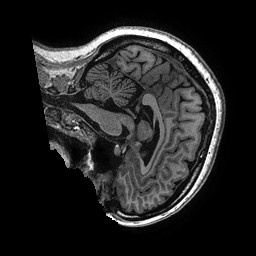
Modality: T1w
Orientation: sagittal
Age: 27
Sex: female
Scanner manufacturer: ge
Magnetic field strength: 3 T
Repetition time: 0.006952 s
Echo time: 0.00292 s